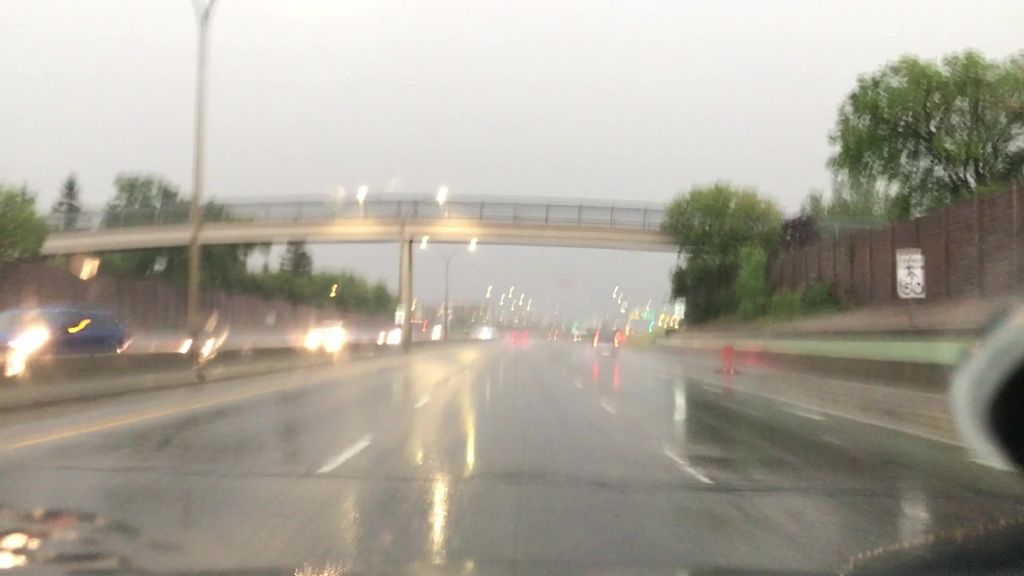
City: edmonton